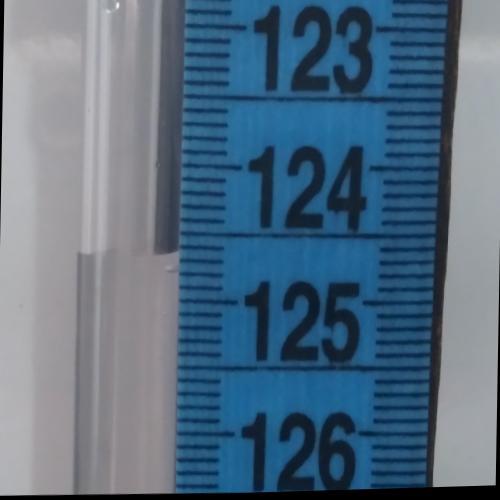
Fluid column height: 124.6 cm